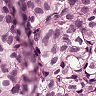
Metastatic tissue present: yes